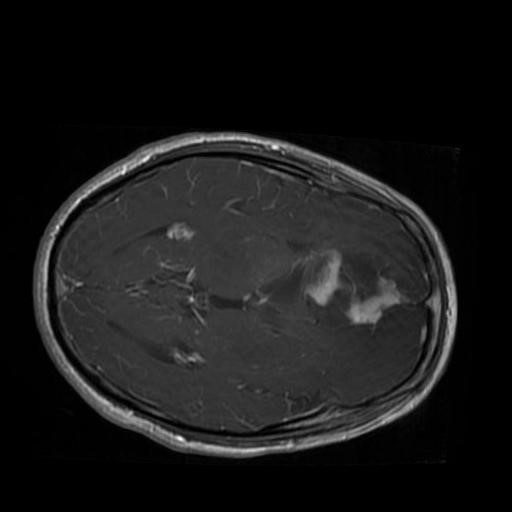
Label: brain_glioma